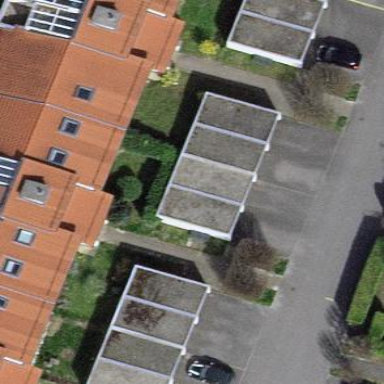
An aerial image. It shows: Garage building.